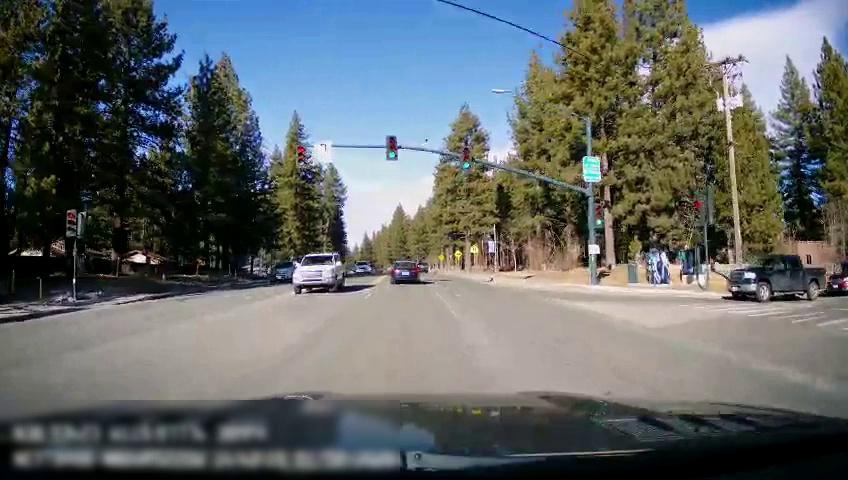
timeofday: Day
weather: Sunny
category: Drivable Space
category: Vehicles | SUV
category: Vehicles | SUV
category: Vehicles | SUV
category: Vehicles | Truck
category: Vehicles | SUV
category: Vehicles | SUV
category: Vehicles | Car
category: Lanes | Current Lane
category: Traffic | Signs
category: Traffic | Signs
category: Traffic | Signs
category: Traffic | Lights
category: Traffic | Lights
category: Traffic | Lights
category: Traffic | Lights
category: Traffic | Lights
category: Traffic | Lights